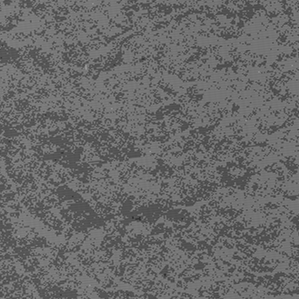
Label: frost